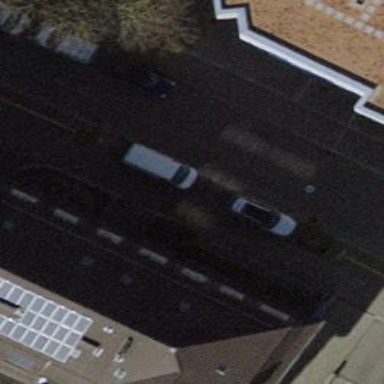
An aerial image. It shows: Street-side parking area.